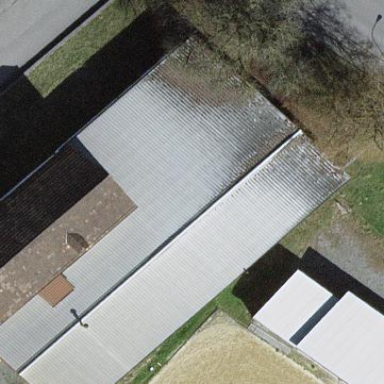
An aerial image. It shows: Flat-roofed building with gray metal roof.